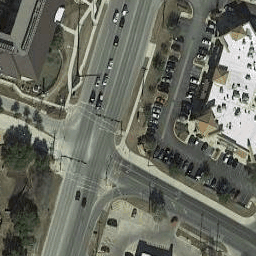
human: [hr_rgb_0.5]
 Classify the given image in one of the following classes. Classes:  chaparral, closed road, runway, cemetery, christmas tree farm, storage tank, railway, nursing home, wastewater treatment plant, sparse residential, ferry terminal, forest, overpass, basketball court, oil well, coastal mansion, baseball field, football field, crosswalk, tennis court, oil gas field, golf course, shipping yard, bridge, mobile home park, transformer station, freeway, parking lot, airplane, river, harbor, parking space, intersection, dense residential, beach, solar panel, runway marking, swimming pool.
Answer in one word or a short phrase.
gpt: intersection